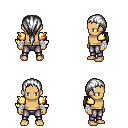
a pixel art fantasy rpg character, male body template, human, tanned skin, gold arm armor, metal pants, white ponytail hairstyle, white cloth bandages, four views (front, back, left, right), 2x2 character sprite sheet, small pixel art, hard edges, no anti-aliasing